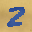
Label: 2